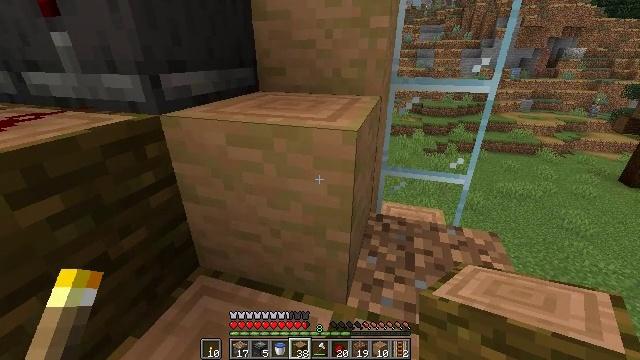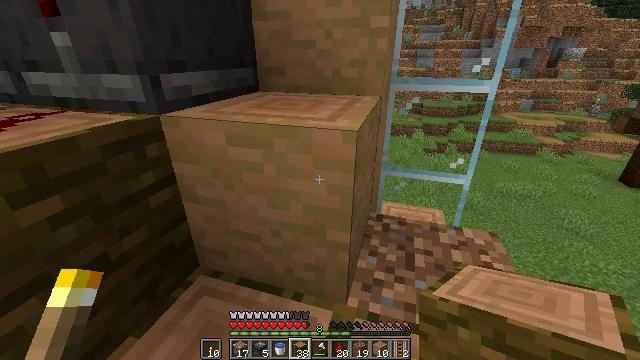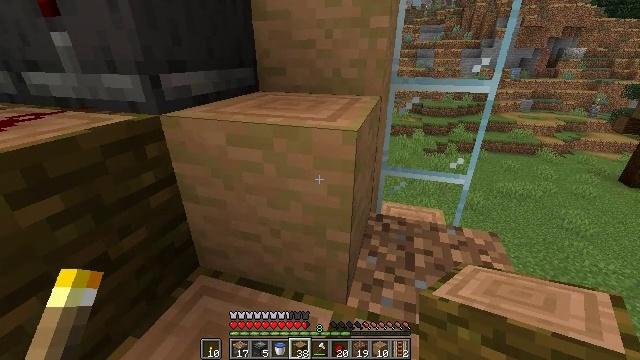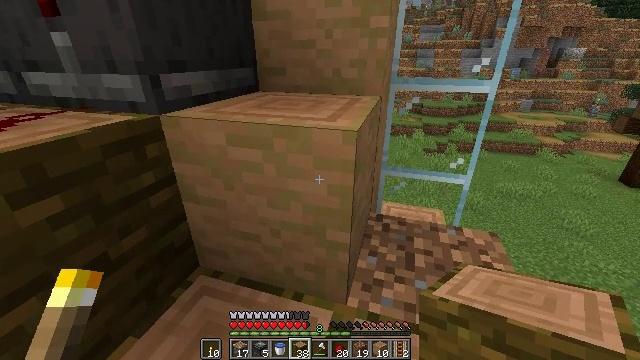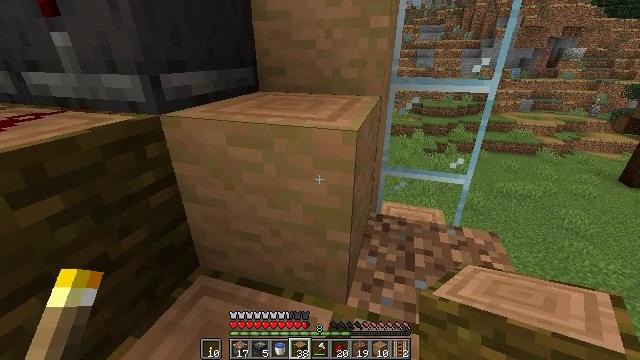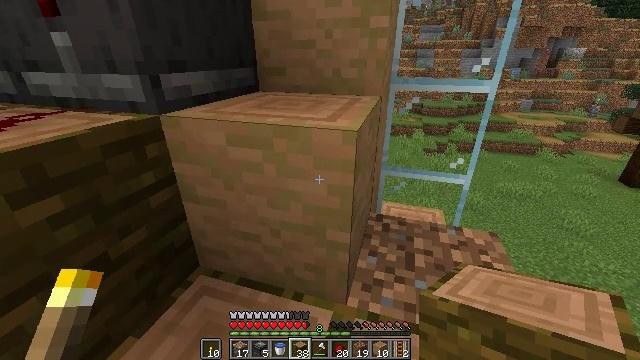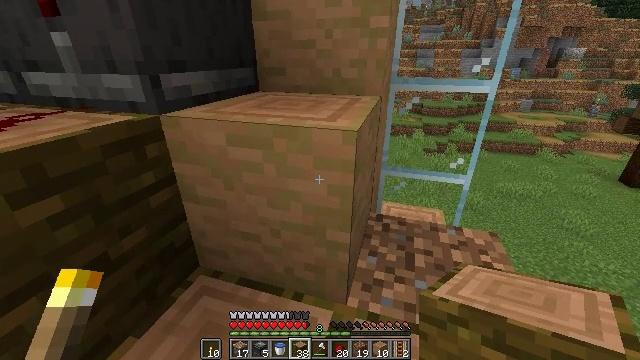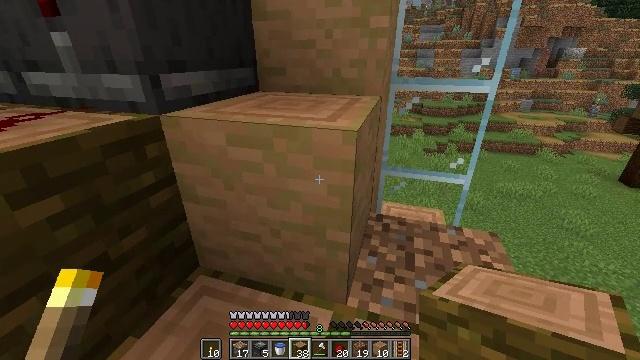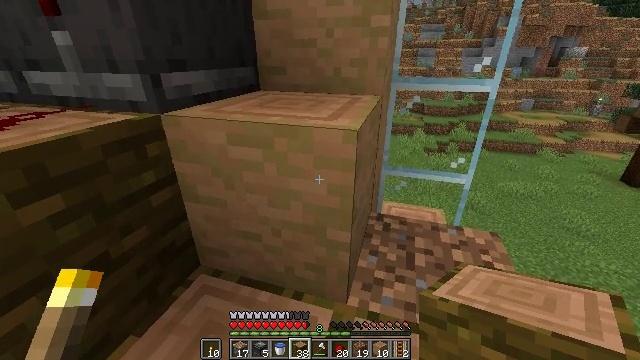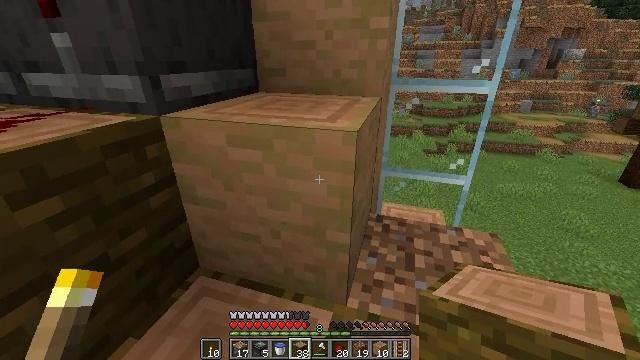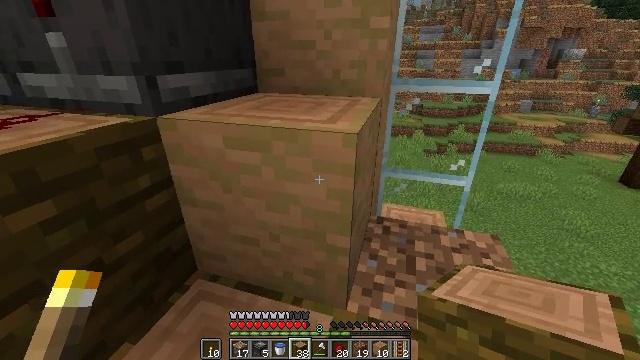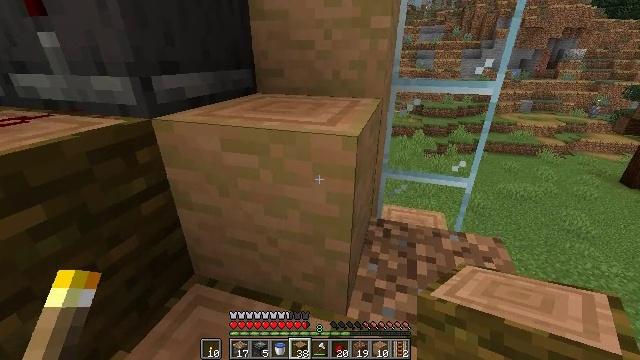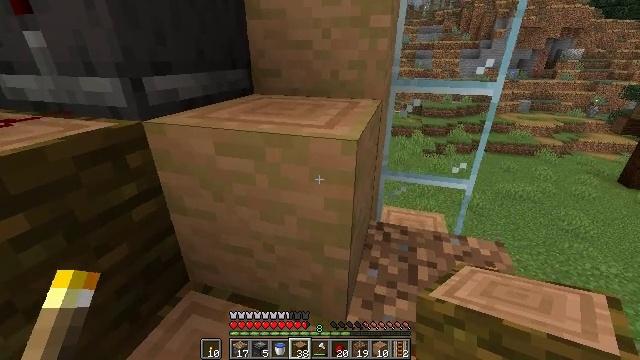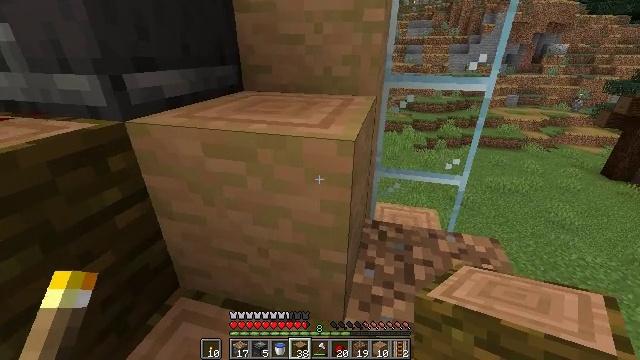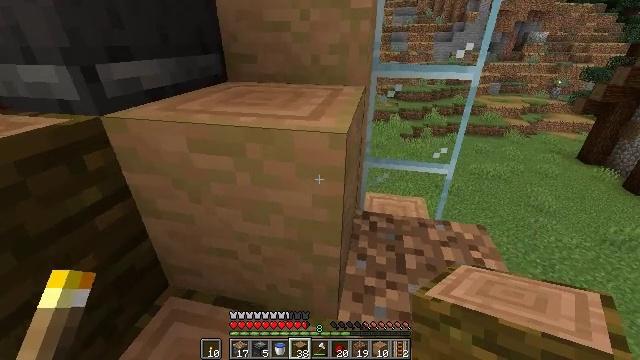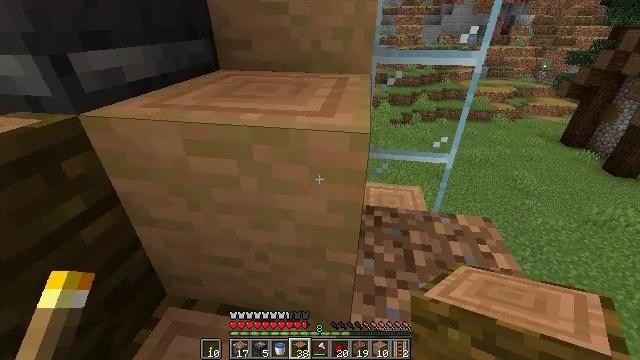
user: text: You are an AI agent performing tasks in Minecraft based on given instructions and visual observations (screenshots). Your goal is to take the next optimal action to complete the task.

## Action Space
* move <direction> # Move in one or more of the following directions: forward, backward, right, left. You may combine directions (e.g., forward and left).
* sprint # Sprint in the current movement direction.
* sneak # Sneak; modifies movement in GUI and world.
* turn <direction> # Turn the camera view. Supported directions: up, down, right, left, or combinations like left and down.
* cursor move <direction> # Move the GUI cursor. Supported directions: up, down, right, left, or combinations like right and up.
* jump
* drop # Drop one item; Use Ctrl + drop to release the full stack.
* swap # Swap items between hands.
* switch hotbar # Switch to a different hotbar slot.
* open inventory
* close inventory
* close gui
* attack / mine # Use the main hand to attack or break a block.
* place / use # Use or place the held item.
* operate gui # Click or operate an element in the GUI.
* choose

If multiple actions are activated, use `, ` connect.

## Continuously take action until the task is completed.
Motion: motion action
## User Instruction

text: Gather stripped jungle log by holding the left button.
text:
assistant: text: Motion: sneak
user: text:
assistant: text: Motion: sneak
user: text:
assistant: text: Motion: sneak
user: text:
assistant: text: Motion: sneak
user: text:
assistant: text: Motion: sneak
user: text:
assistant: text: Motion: sneak
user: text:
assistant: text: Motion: sneak
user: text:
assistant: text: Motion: sneak
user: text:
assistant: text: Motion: sneak
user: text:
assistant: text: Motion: move forward, sneak
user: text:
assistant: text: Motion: move forward, sneak
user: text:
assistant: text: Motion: move forward, sneak
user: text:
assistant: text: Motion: move forward and move left, sneak, turn right
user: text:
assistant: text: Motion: move forward and move left, sneak, turn right and down
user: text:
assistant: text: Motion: move forward and move left, sneak, turn right and down
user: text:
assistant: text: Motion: sneak, turn right and down
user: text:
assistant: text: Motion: sneak, turn down
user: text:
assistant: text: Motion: sneak
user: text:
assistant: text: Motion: sneak
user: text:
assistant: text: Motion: sneak
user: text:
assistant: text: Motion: sneak
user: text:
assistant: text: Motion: sneak
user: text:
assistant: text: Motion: sneak
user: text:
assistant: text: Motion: sneak
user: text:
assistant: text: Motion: sneak
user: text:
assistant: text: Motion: sneak
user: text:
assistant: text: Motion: sneak
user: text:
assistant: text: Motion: sneak
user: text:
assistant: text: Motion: sneak
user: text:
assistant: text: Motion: sneak